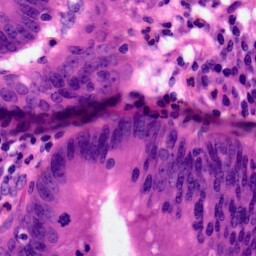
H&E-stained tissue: Pancreatic